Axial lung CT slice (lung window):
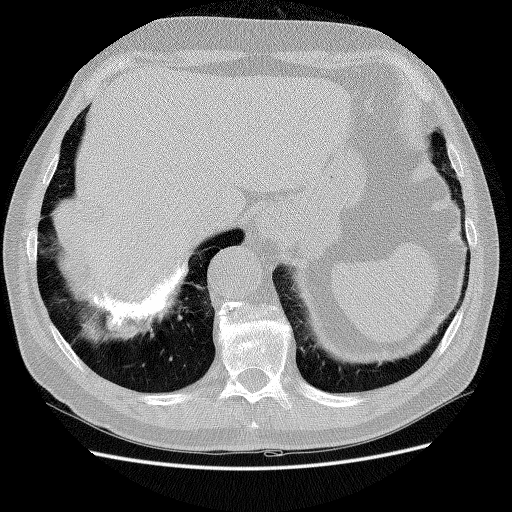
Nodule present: no